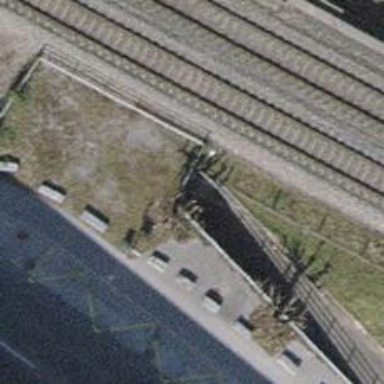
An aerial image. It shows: Tunnel footway.